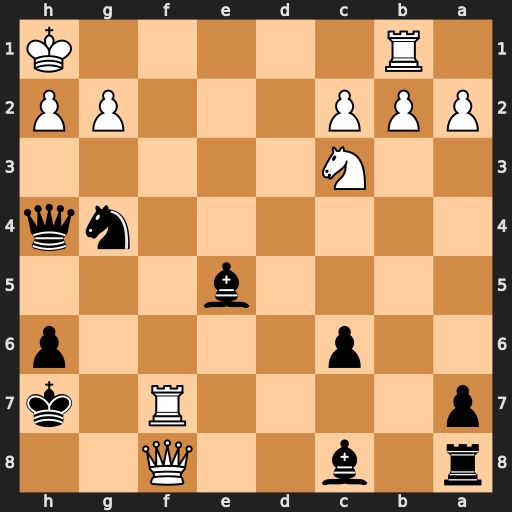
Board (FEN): r1b2Q2/p4R1k/2p4p/4b3/6nq/2N5/PPP3PP/1R5K
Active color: b
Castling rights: -
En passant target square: -
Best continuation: Kg6 Qg8+ Kh5 h3 Qg3 hxg4+ Bxg4